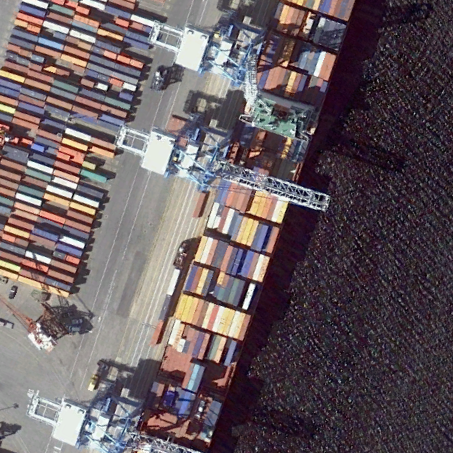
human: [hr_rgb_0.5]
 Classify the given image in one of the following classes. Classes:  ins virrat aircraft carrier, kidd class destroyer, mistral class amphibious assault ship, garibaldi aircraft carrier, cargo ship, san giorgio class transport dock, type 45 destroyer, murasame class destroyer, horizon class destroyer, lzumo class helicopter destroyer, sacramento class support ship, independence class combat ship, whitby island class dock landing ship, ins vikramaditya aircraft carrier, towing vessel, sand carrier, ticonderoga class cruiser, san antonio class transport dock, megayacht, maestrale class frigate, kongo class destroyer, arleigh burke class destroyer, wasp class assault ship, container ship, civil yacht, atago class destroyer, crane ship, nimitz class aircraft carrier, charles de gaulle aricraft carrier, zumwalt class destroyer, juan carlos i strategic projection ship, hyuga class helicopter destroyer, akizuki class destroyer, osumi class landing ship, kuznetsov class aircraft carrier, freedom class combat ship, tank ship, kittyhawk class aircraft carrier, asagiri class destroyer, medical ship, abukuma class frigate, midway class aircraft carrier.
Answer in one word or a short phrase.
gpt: Container ship